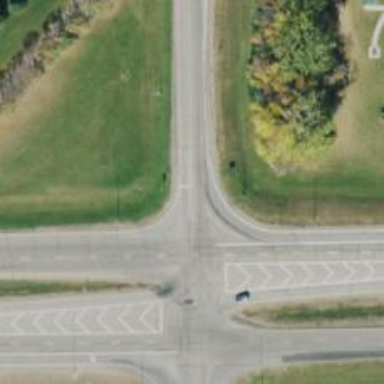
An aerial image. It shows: Road with stop sign.